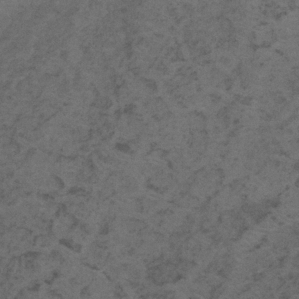
Label: frost